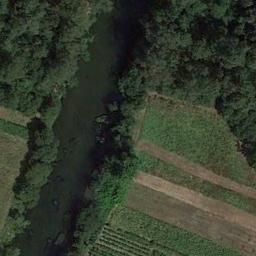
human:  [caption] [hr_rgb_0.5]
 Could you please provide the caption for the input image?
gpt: There are many trees on either side of the river .

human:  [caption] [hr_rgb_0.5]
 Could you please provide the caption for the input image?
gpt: A straight green river with green forests, Green and tan mixed fields on both sides of the bank .

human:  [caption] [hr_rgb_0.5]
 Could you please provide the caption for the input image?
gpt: The dark green river goes through the farmland and the river is flanked by lots of trees .

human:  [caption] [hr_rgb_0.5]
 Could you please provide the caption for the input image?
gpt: The river goes through farmland and trees .

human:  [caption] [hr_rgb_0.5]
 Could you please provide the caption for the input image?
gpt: There are many green trees and some farmlands near the river .